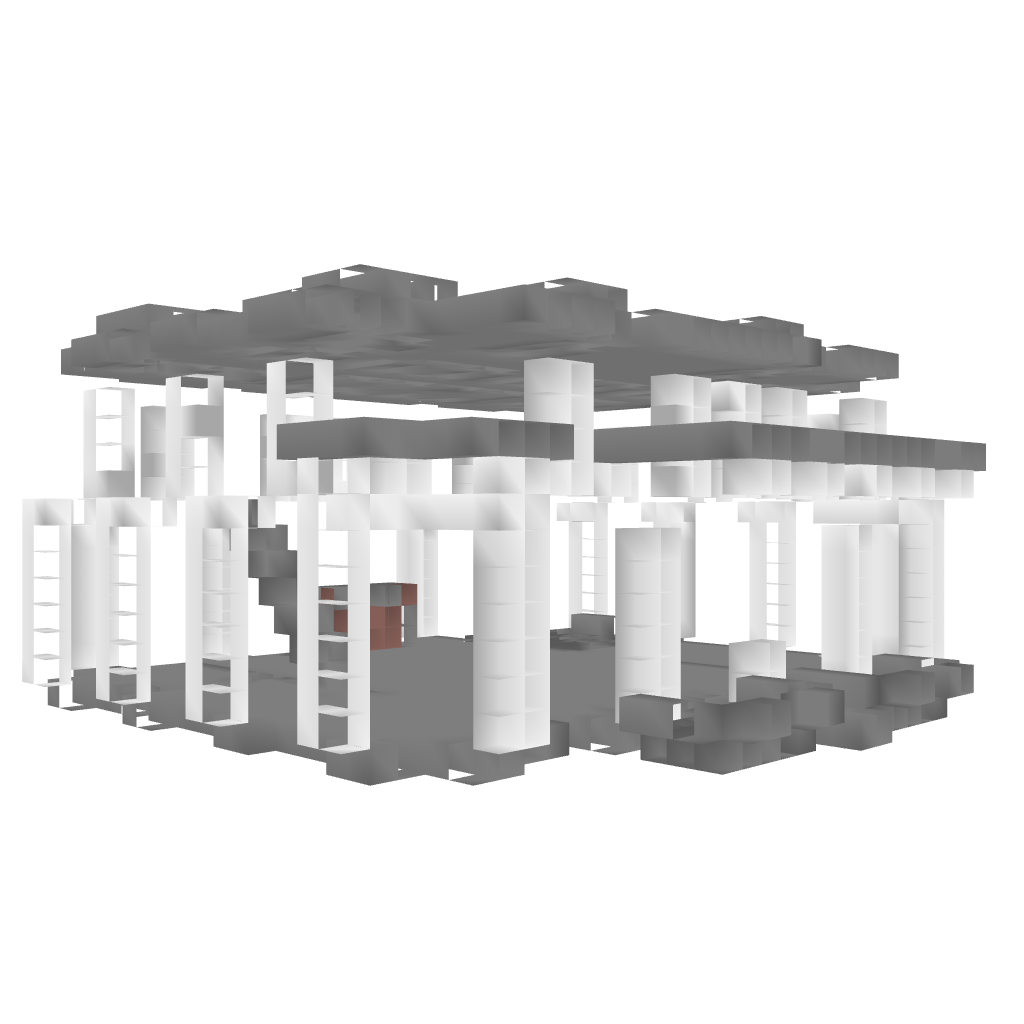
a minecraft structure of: MCSuire's Big House bad low quality